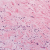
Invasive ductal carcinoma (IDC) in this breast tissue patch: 0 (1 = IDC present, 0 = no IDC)